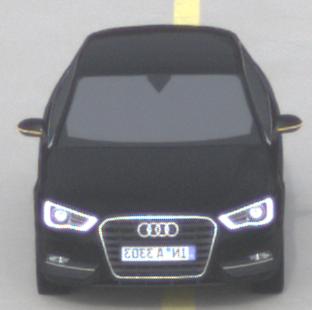
Make: Audi
Model: A3 1.2 TFSI
Detailed model: A3 (8V)
Model produced from: 2013/02
Model produced until: 2014/05
Doors: 3
Color: black
Road condition: dry road
Daytime: morning or afternoon
Contrast: low contrast